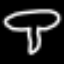
Label: mushroom